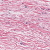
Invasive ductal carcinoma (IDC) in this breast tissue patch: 0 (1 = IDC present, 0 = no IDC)